Question: I am trying to solve quite a difficult problem for me. I'm not new to programming, but I don't really know how to figure out this problem. It's given a set of points (point []) with Xi and Yi coordinates as an input. The program has to output circumference of a convex hull of the polygon, but if it is necessary, it can divide the hull into two parts, two separate convex hulls, for each will contain a number of points. The goal of this division is to have a shorter circumference (if a sum of circumference of those two hulls is shorter than circumference of one hull; for example: two clusters of points far away from each other). The problem also is that there can't be more than two hulls. I would appreciate any ideas.
There's a simple illustration of that problem (there could be a lot more points). Here you can see that circumference of two separated hulls is shorter than circumference of one.

ADD: Actually, by "circumference" I mean perimeter.
Here's the key part of my code:
'''
m.x = (a.x + b.x)/2;
m.y = (a.y + b.y)/2;
ab.first = b.x - a.x;
ab.second = b.y - a.y;
for (i=0; i<n; ++i)
{
if (p[i].x * ab.first + p[i].y * ab.second - (SQ(ab.second) + SQ(ab.first))/2 > 0)
left[l++]=p[i];
else if (p[i].x * ab.first + p[i].y * ab.second - (SQ(ab.second) + SQ(ab.first))/2 < 0)
right[r++]=p[i];
if (p[i].x * ab.first + p[i].y * ab.second - (SQ(ab.second) + SQ(ab.first))/2 == 0)
mid[md++]=p[i];
}
'''
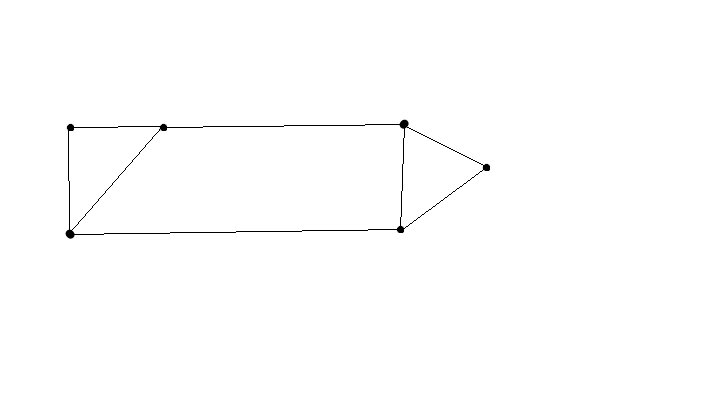
Answer: It seems that two hulls will be beneficial when two (or more) long-separated clusters exist. So I would suggest to try a simple method (probably approximate):
'''
construct convex hull
find the farthest pair of points (A, B) in hull with rotating calipers
divide all the points with middle perpendicular to AB segment
find hulls of resulted clouds and calculate profit or loss
'''

<URL>
How to divide point cloud with middle perpendicular:
Middle point: M = (A + B)/2
(M.X = (A.X + B.X)/2, M.Y = (A.Y + B.Y)/2 )
AB vector: (B.X-A.X, B.Y-A.Y)
Middle perpendicular line has general equation:
'''
(y-M.Y) / AB.X = - (x-M.X) / AB.Y
(y-M.Y) * AB.Y + (x-M.X) * AB.X = 0
//incorrect x * AB.X + y * AB.Y - (AB.Y^2 + AB.X^2)/2 = 0
x * AB.X + y * AB.Y - (B.Y^2 - A.Y^2 + B.X^2 - A.X^2)/2 = 0
'''
When you use P[i].X and P[i].Y for every point instead of x and y in in the last equation, you'll get positive value for points to left, and negative value for points to right of line (and zero value for points on the line)